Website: bh-photo
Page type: customer-info-address
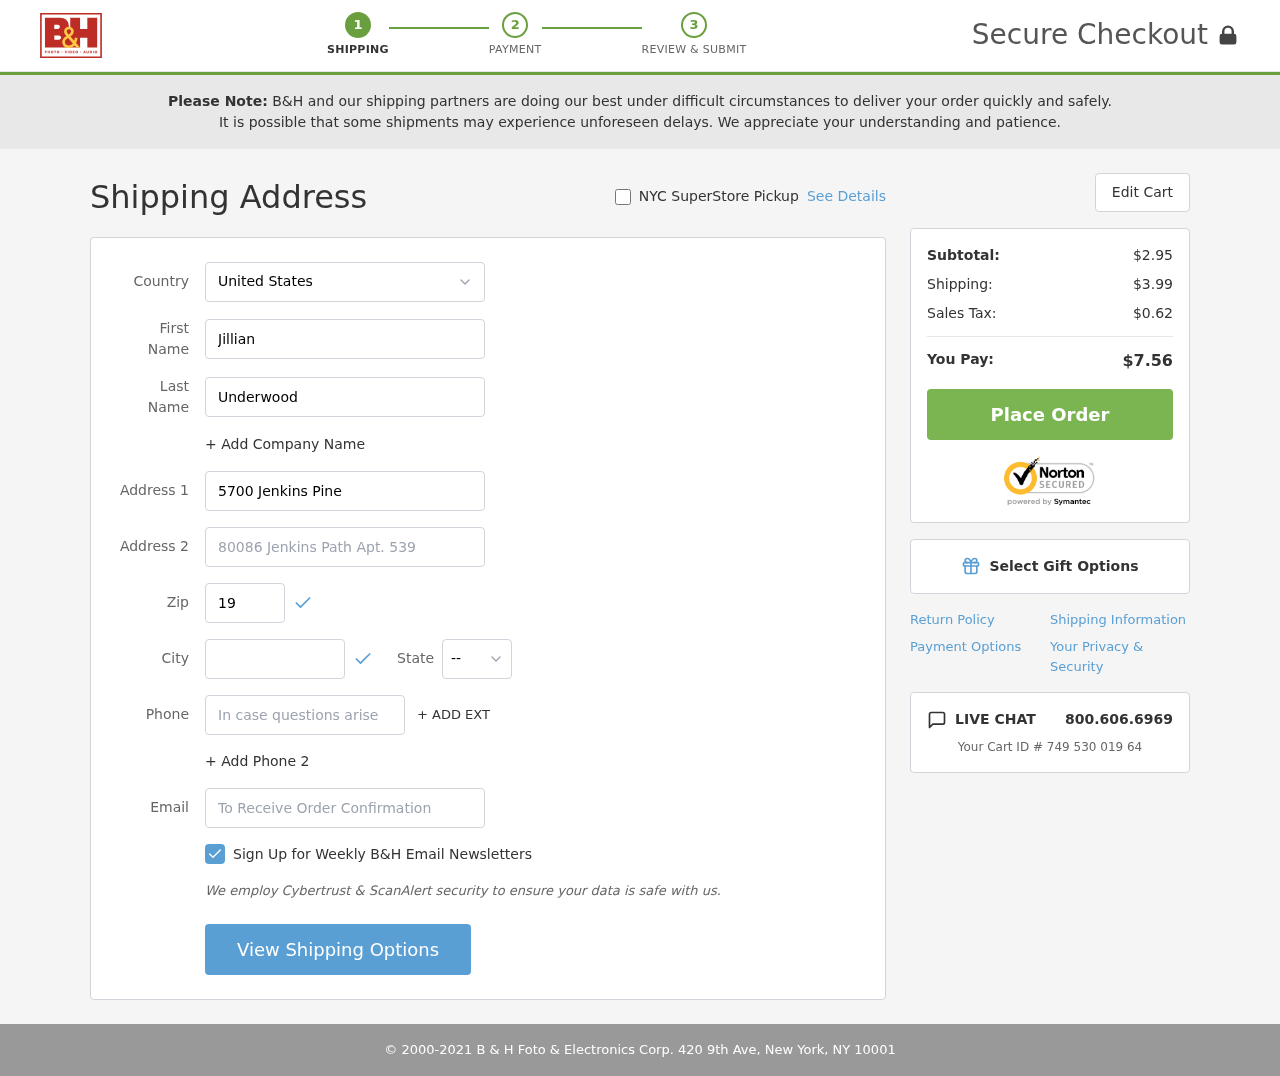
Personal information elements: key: PII_CITY
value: Justinborough
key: PII_COUNTRY
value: United States
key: PII_EMAIL
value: jillian.underwood@yahoo.com
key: PII_FIRSTNAME
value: Jillian
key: PII_LASTNAME
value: Underwood
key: PII_PHONE
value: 6228339364
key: PII_POSTCODE
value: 19640
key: PII_STATE_ABBR
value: FM
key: PII_STREET
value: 5700 Jenkins Pine
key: PII_STREET2
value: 80086 Jenkins Path Apt. 539
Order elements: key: ORDER_SUBTOTAL
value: $2.95
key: ORDER_SHIPPING_COST
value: $3.99
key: ORDER_TAX
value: $0.62
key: ORDER_TOTAL
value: $7.56
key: ORDER_ID
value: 749 530 019 64